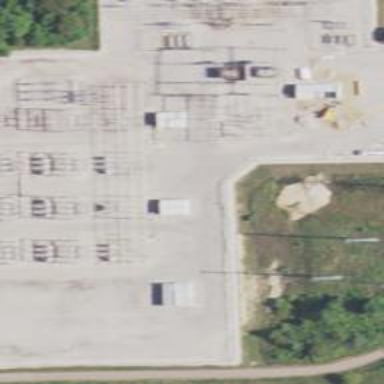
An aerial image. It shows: Power substation with transmission level designation. It is enclosed by fence.